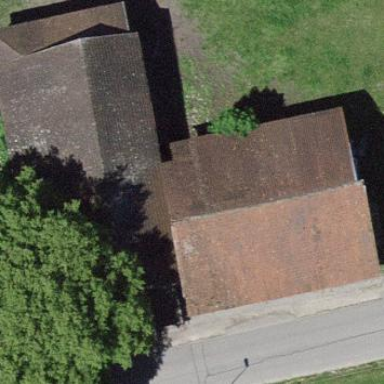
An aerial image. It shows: Shed.